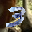
Label: 3